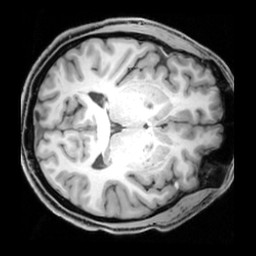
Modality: T1w
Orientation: axial
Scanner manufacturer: siemens
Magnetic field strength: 3 T
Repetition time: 1.9 s
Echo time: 0.00397 s